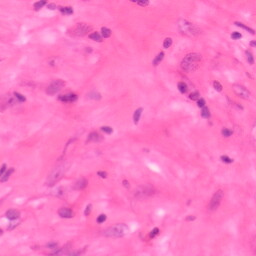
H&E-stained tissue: Colon